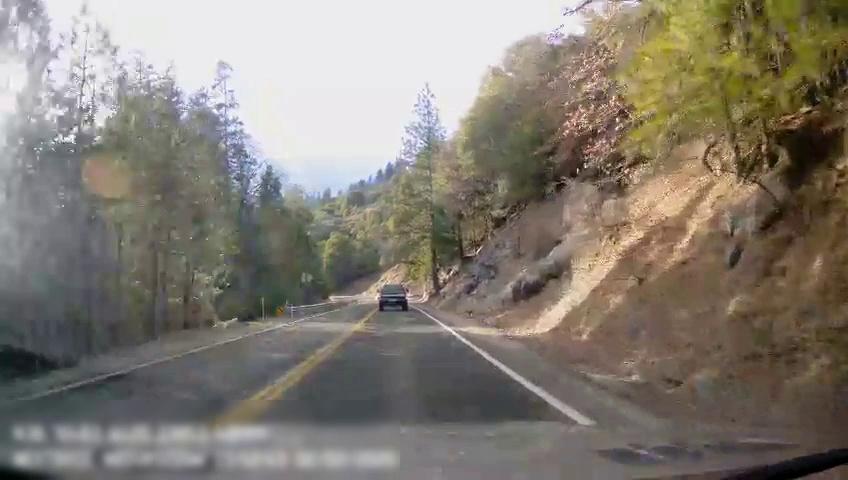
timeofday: Day
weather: Sunny
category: Drivable Space
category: Vehicles | Truck
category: Lanes | Current Lane
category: Lanes | Opposite Lane
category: Lanes | Opposite Lane
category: Lanes | Opposite Lane
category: Traffic | Signs